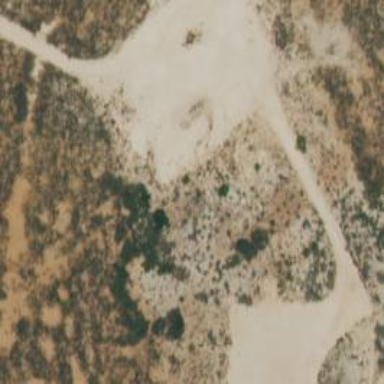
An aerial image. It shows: Wellsite characterized by natural sand terrain.